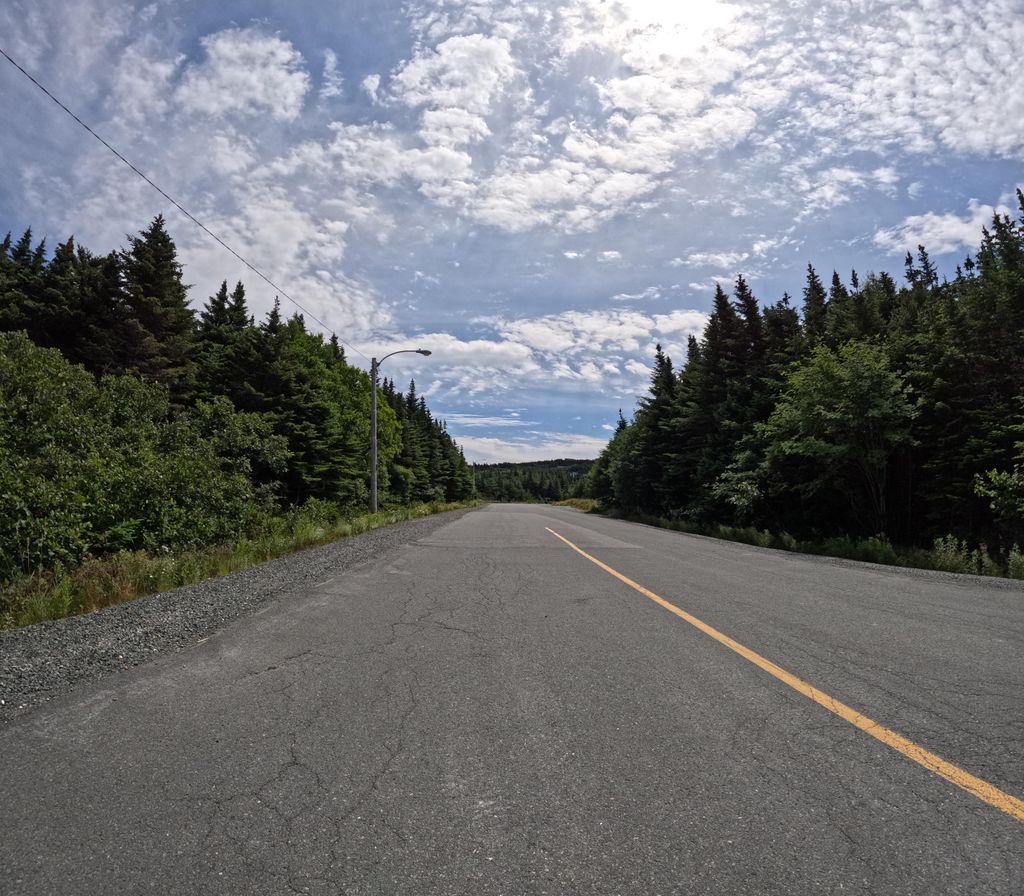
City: st_johns